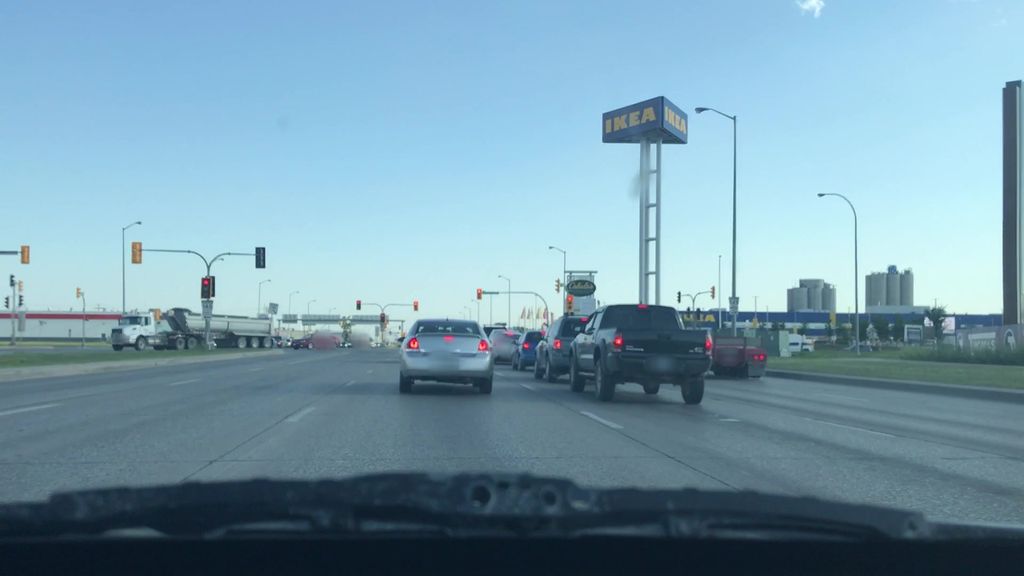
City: winnipeg